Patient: sex M, age 71
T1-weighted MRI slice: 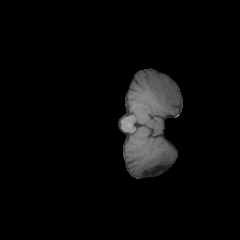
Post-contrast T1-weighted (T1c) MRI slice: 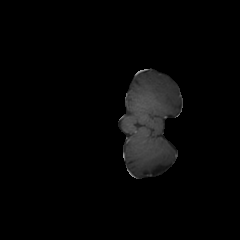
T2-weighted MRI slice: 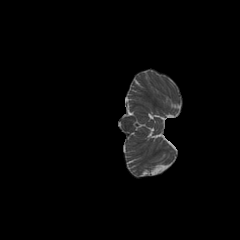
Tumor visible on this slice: no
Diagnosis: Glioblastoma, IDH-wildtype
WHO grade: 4